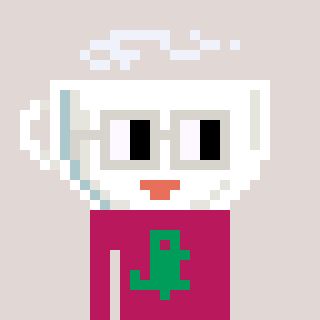
a pixel art character with square light gray glasses, a mug-shaped head and a darkpink-colored body on a warm background